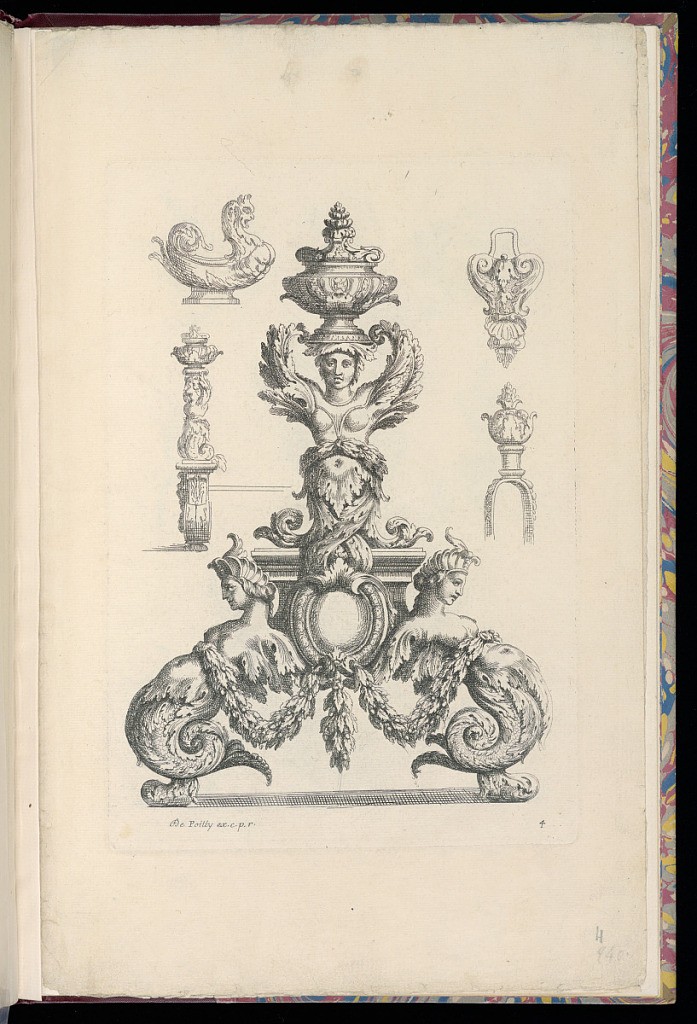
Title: Design for an Andiron
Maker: Jean Cotelle, French, 1607–1676
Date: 1622-1676
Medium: Etching on laid paper
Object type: Print
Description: Design for andiron decorated with three female anguipeds; Around the andiron are designs for another andiron, a container, a handle for fire tongs, and a design for another handle.